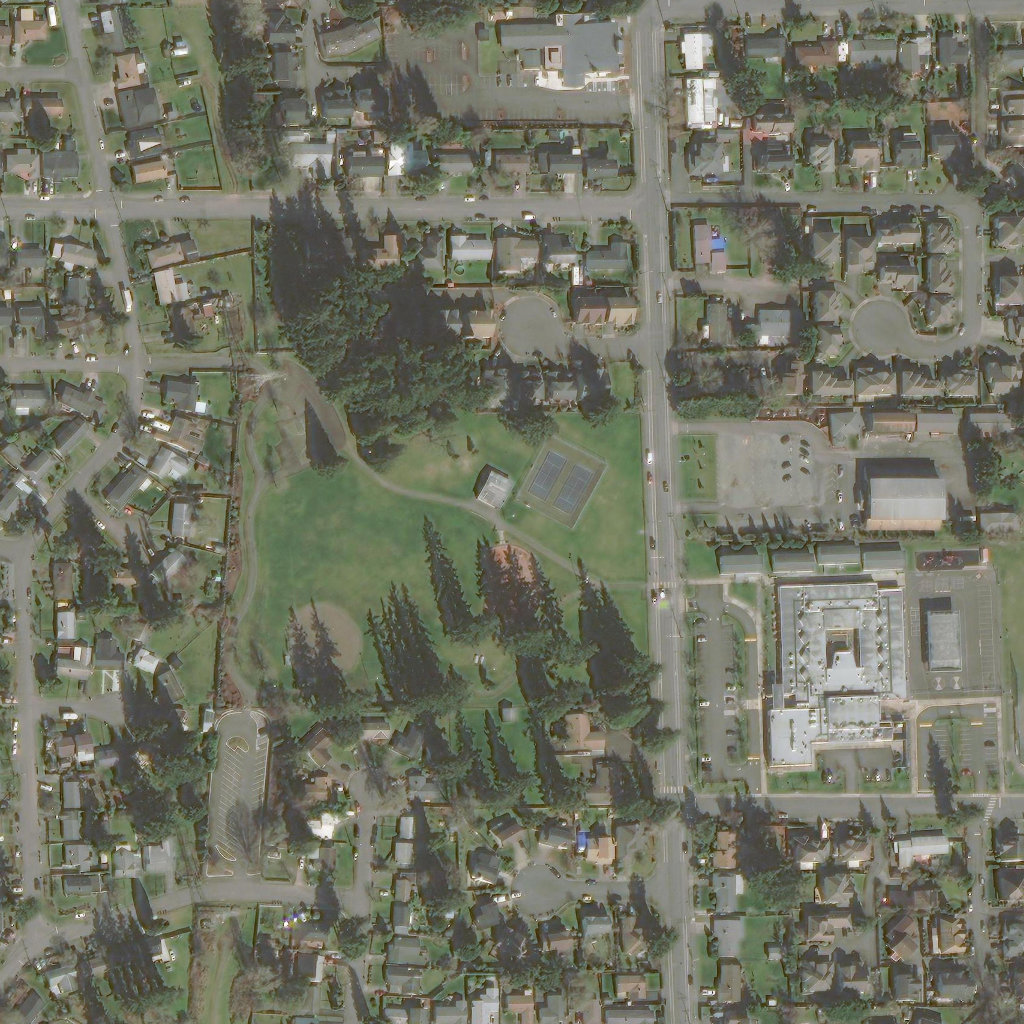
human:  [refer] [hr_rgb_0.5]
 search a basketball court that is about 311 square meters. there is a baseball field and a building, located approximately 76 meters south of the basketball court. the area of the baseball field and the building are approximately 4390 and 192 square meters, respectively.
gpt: <box>[[27, 40, 32, 45, 0]]</box>

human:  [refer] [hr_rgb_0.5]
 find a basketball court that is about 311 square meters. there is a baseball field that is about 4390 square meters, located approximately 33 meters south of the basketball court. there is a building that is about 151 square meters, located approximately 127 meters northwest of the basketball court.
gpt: <box>[[27, 40, 32, 45, 0]]</box>

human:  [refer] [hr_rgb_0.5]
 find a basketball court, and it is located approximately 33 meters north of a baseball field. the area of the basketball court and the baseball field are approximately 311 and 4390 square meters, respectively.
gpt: <box>[[27, 40, 32, 45, 0]]</box>

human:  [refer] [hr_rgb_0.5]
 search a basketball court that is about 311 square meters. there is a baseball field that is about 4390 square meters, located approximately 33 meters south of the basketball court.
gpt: <box>[[27, 40, 32, 45, 0]]</box>